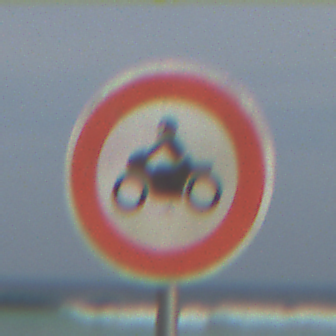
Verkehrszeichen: VerbotKraftraeder
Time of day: MorningAfternoon
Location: Outdoor (Suburban)
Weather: PartlyCloudy
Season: NotSpecified
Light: Natural